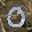
Label: 0